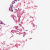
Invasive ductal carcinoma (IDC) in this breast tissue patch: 0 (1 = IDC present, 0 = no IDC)